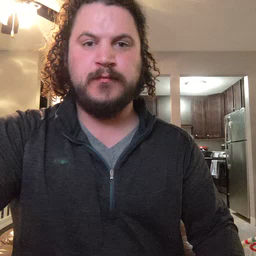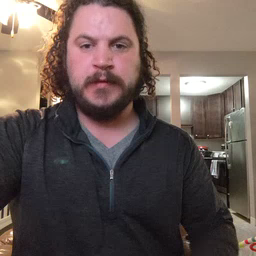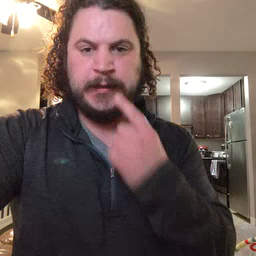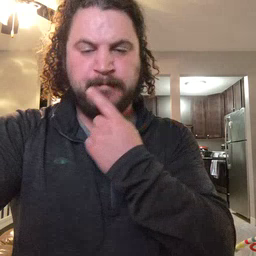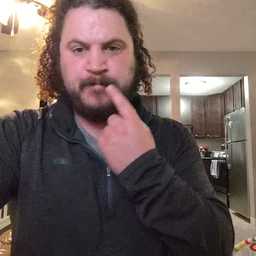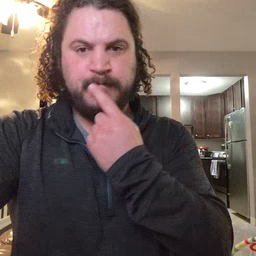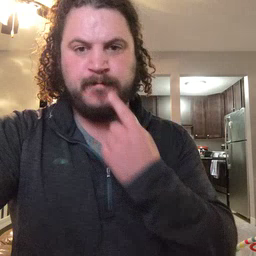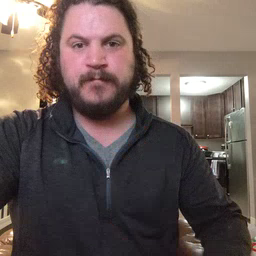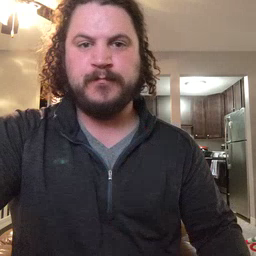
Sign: lips